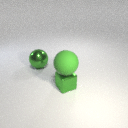
large green metal sphere to the left of small green metal cube